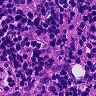
Metastatic tissue present: no